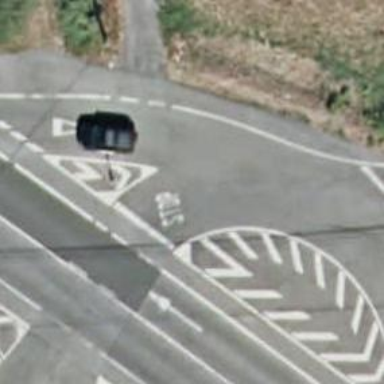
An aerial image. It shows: Circular junction with asphalt road of tertiary_link type.